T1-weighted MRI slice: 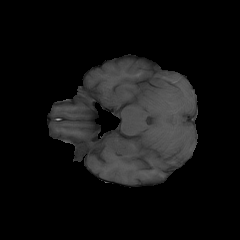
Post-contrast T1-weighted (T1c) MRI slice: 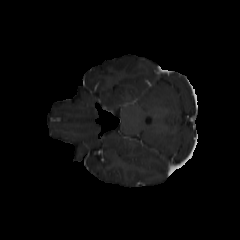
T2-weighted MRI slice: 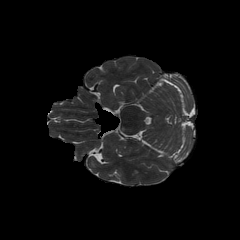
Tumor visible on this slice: no